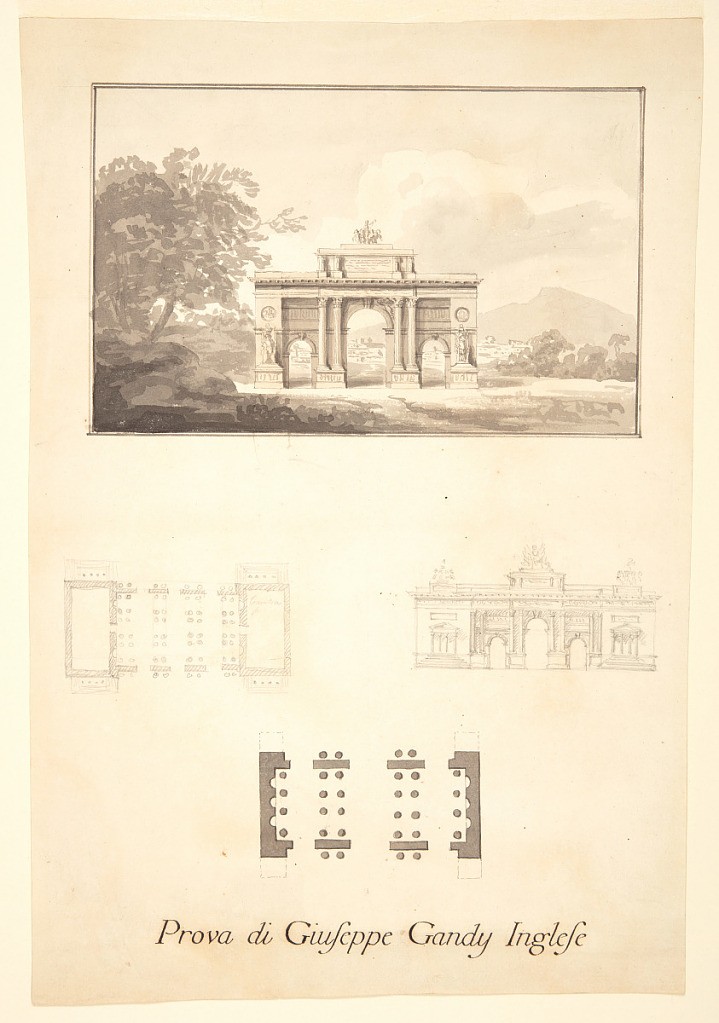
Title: Two Plans and Elevations for a Neoclassical Triumphal Arch
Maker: Joseph Michael Gandy, English, 1771 – 1843
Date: May 27, 1795
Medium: Graphite, pen and ink, brush and gray wash on wove paper
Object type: Drawing
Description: Above, plan view of a Neoclassical arch situated in a country landscape, aquarelle with two framing lines. Below, two sketches of plan and elevation of a similar arch that has the addition of two rooms at the sides. Below, the plan of the arch depicted at top.